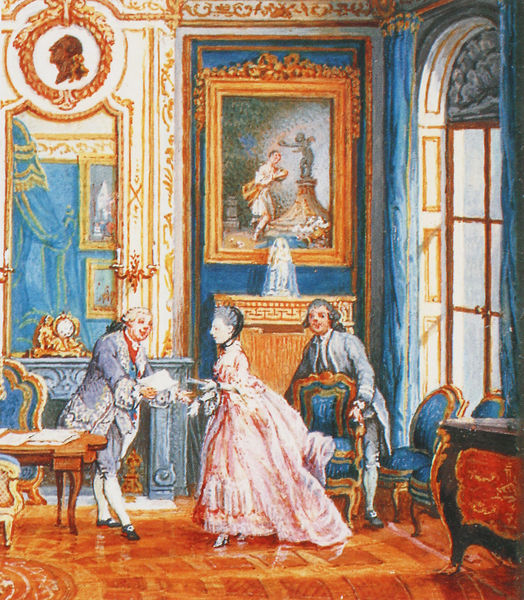
Titel: Kabinett des Duc de Choiseul
Künstler: Louis-Nicolas van Blarenberghe
Institution: Privatsammlung
Schlagwörter: blau, gemälde, mann, menschen, fenster, frau, kleid, männer, stuhl, tisch, zimmer, dame, rot, schloss, herren, bild, spiegel, gold, personen, renaissance, rokoko, rosa, kamin, perücke, lächeln, parkett, saal, salon, uhr, glänzen, leuchter, stube, schnörkel, brief, königin, marie, kniehose, ballsaal, spiegelsaal, rockoko, kaminuhr, brift, 3personen